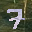
Label: 7